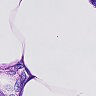
Metastatic tissue present: no